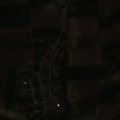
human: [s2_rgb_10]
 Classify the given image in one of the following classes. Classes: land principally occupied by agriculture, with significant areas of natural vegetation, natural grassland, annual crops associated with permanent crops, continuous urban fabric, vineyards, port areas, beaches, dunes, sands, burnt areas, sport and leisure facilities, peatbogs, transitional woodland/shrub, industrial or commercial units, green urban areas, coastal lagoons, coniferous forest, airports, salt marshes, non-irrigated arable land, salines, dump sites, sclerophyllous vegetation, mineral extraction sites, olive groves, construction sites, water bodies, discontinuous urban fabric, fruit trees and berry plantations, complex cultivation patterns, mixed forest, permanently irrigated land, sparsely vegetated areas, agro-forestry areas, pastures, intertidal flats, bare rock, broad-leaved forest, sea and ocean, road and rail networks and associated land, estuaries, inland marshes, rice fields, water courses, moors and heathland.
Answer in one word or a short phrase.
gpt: discontinuous urban fabric, non-irrigated arable land, complex cultivation patterns